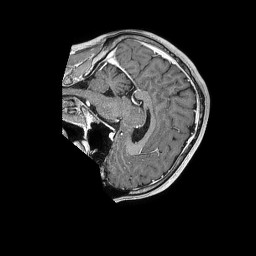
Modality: T1w
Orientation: sagittal
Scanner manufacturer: philips
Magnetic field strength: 1.5 T
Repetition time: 0.007761 s
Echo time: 0.003638 s